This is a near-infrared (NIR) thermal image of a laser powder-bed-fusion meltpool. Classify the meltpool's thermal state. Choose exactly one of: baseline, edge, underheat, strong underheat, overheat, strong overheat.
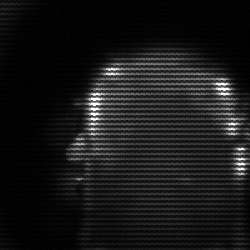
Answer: baseline